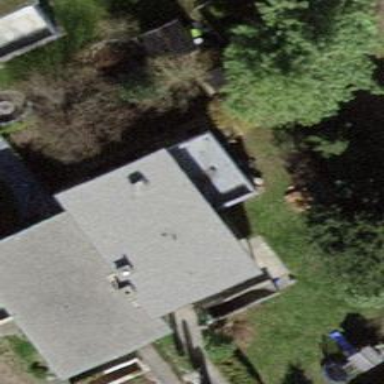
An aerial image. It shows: House with flat roof.